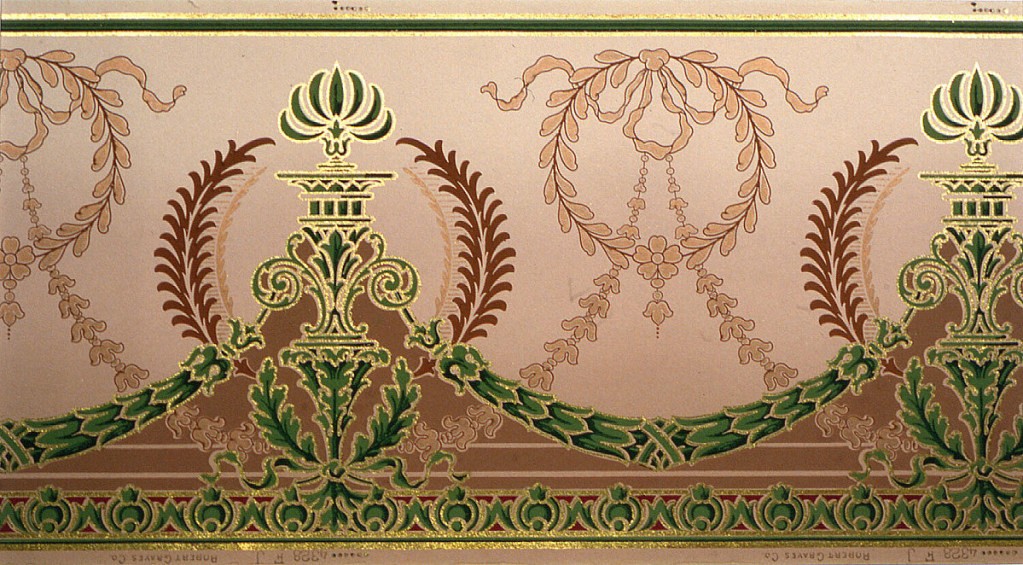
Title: Frieze
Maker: Robert Graves Co., New York, New York
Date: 1905–1915
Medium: Machine-printed paper, mica flakes
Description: Torch-like motif supported by foliate sprigs tied together with ribbon. Motif is enclosed within a wreath, and connected by foliate swags. Background pattern of wreath with bow knot, connected by swags. Band of stylized egg and dart motif across bottom.  Flitter frieze with elements outlined in gold mica flakes. Printed in green.